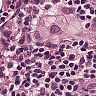
Metastatic tissue present: yes